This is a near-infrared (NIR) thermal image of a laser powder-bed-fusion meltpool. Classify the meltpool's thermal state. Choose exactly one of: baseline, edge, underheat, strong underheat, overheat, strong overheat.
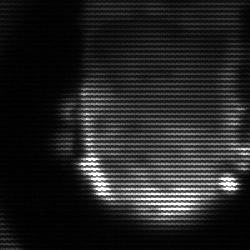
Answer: baseline